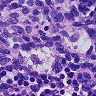
Metastatic tissue present: no